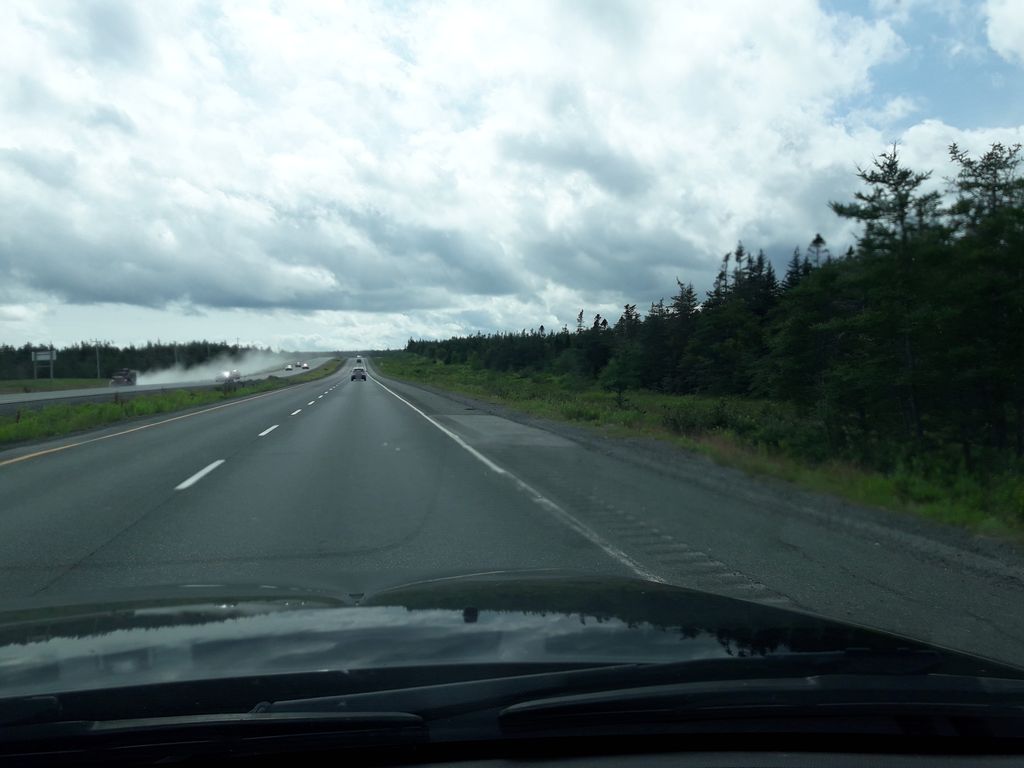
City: st_johns